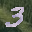
Label: 3